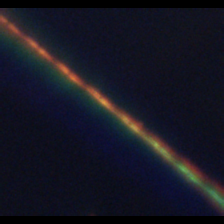
Taxon: Psuedo-nitzschia
Group: Diatoms